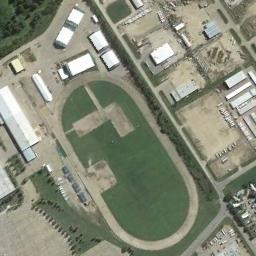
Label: ground_track_field